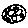
Label: moon